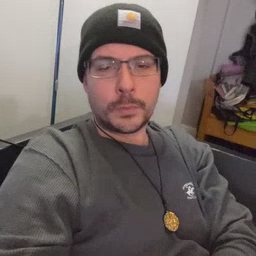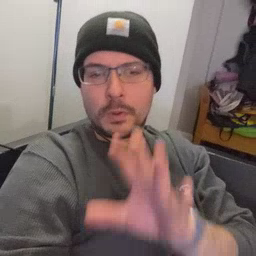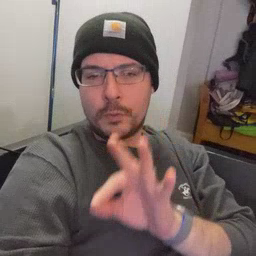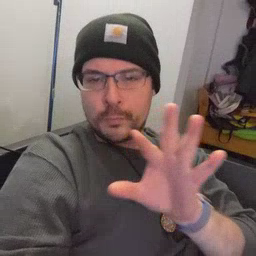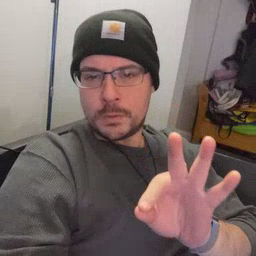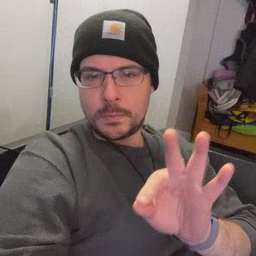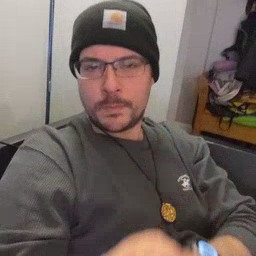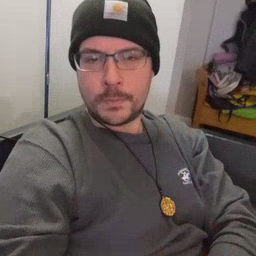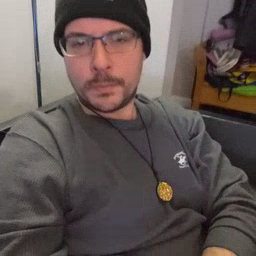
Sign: frenchfries